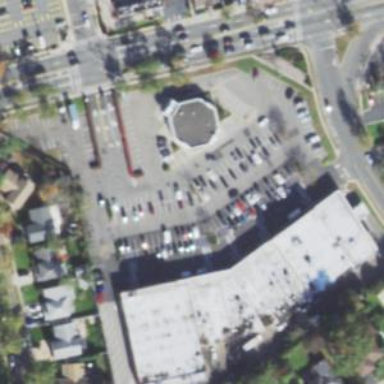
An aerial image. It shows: Retail area.